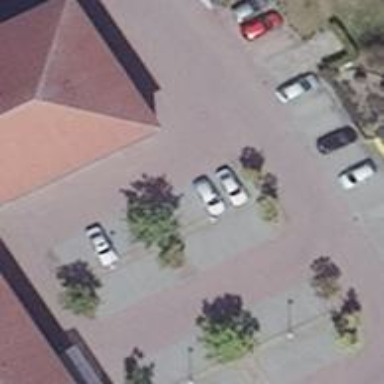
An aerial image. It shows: Parking aisle designated as service road.